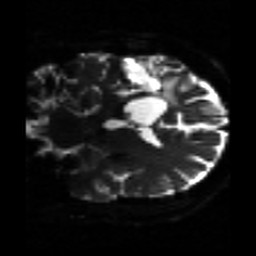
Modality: sbref
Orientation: coronal
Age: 42
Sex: male
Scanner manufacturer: siemens
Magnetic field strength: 3 T
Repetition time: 4.5 s
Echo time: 0.103 s